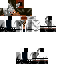
A male skeleton skin with dark skin, wearing brown long hair dressed in a black robe top and black pants, featuring a closed mouth.